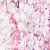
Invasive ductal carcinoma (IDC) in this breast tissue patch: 0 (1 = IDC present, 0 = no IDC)